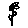
Label: flower